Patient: sex M, age 47
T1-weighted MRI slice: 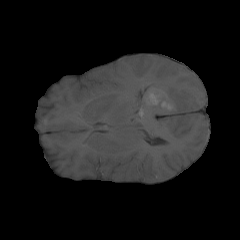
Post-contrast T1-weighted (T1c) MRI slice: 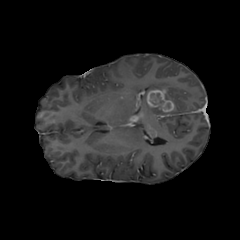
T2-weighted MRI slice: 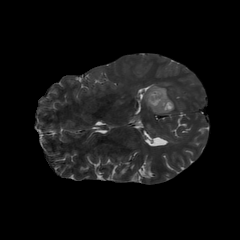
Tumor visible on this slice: yes
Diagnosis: Glioblastoma, IDH-wildtype
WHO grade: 4